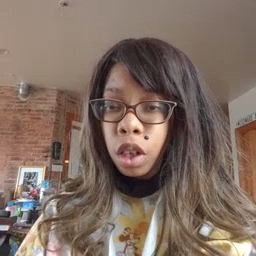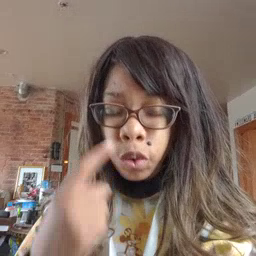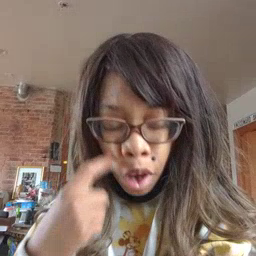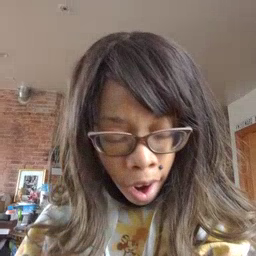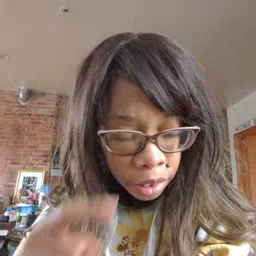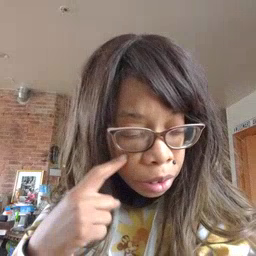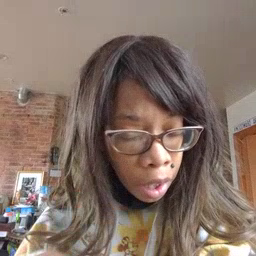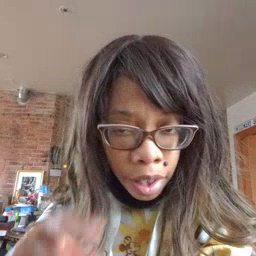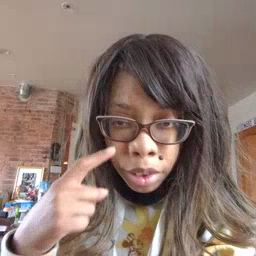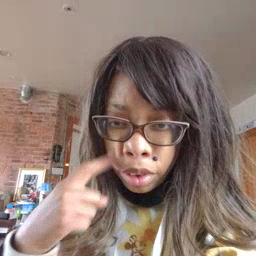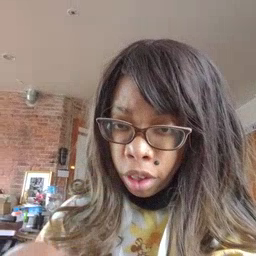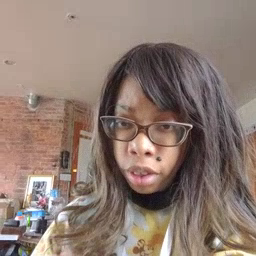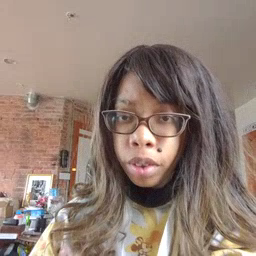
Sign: cry